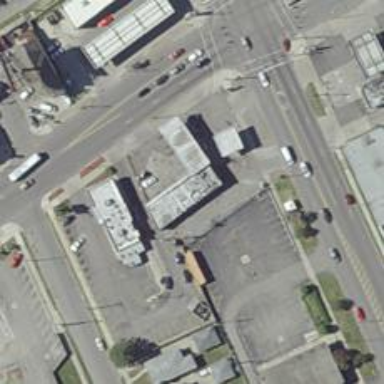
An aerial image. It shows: Convenience shop.